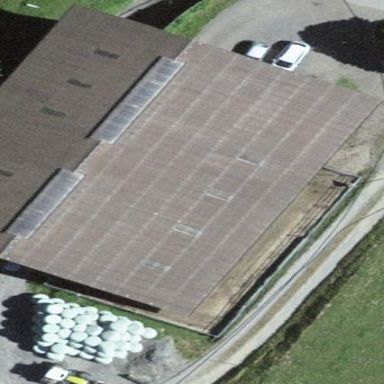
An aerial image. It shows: Rural barn.